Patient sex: M
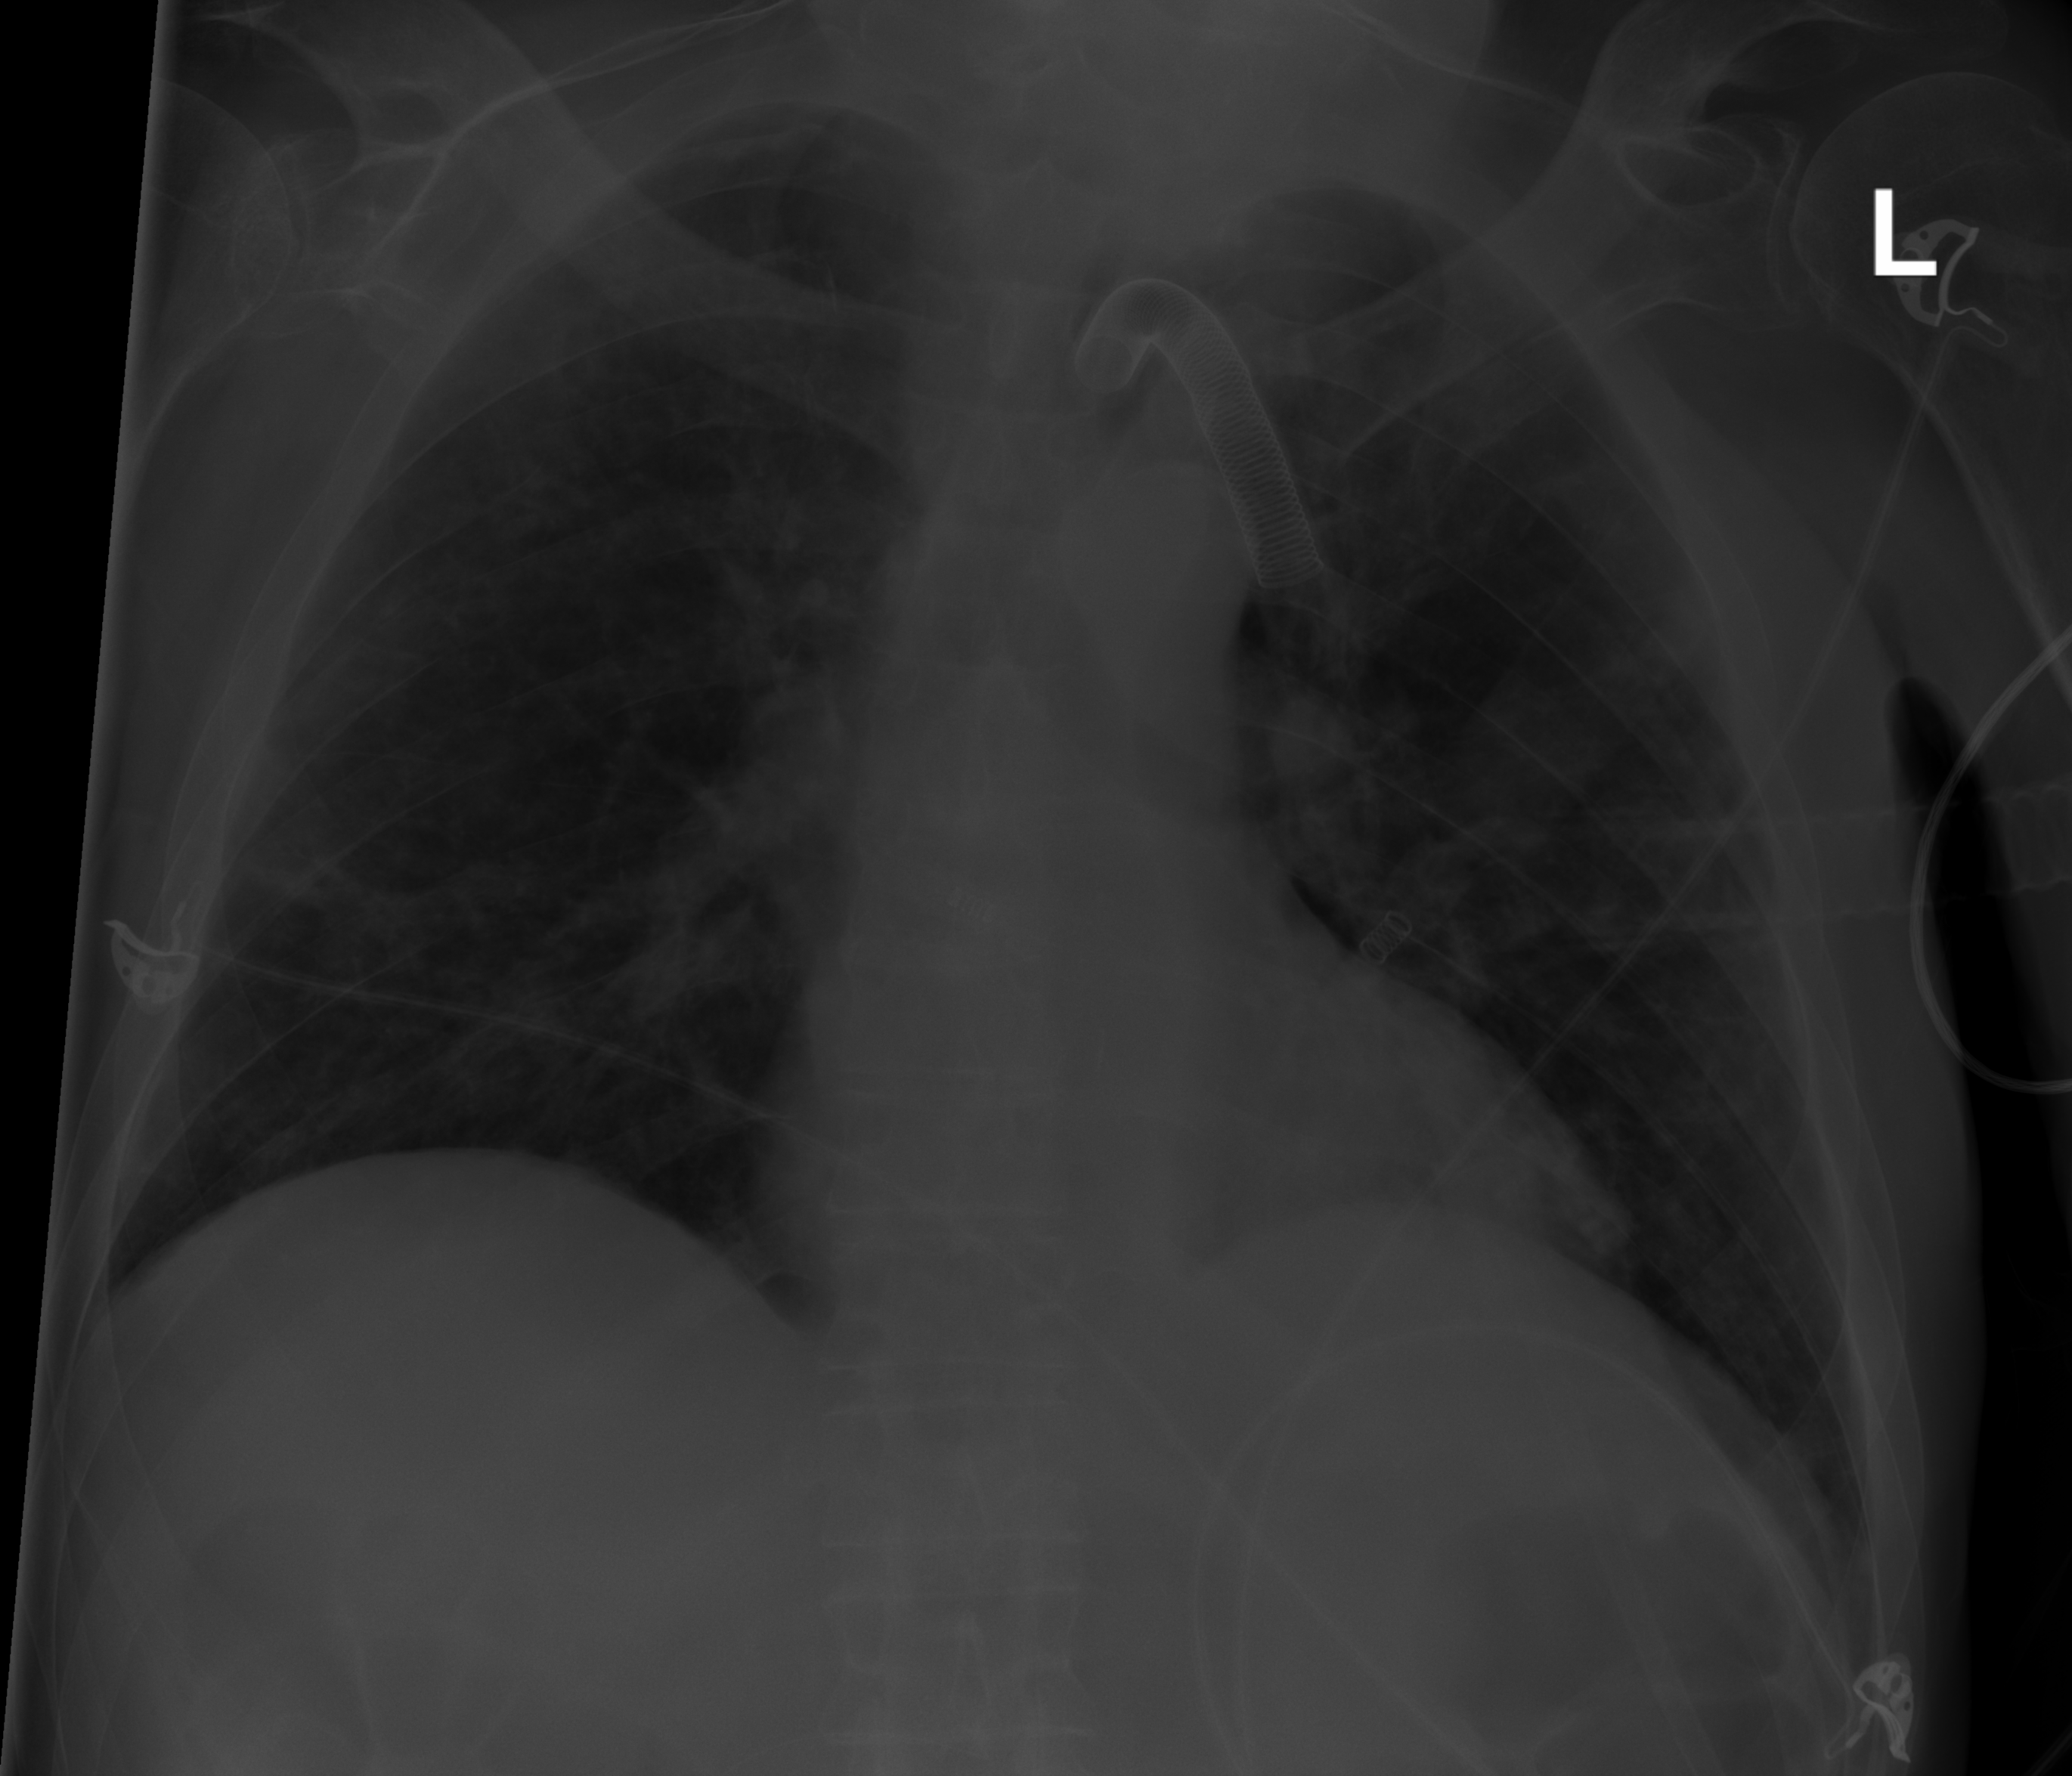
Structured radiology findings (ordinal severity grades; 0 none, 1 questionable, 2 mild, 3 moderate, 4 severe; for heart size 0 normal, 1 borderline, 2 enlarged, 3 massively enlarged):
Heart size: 0
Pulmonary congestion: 0
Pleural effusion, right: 0
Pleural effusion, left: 0
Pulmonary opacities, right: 0
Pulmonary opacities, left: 1
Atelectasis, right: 0
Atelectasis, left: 0